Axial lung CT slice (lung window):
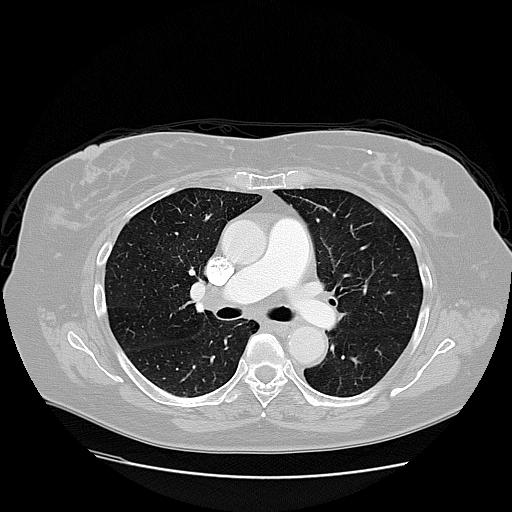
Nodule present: no